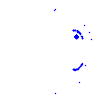
Particle: kaon